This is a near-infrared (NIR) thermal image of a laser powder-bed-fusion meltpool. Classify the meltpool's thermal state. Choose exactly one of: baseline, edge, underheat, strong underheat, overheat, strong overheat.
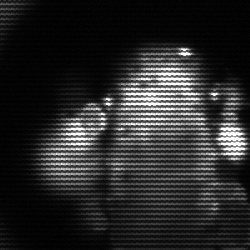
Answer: strong underheat